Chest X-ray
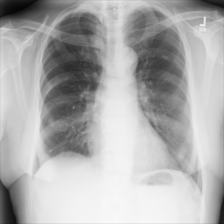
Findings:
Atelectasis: negative
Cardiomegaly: negative
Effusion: negative
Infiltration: negative
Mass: negative
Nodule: negative
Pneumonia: negative
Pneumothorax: negative
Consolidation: negative
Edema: negative
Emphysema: negative
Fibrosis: negative
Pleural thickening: negative
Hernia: negative